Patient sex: M
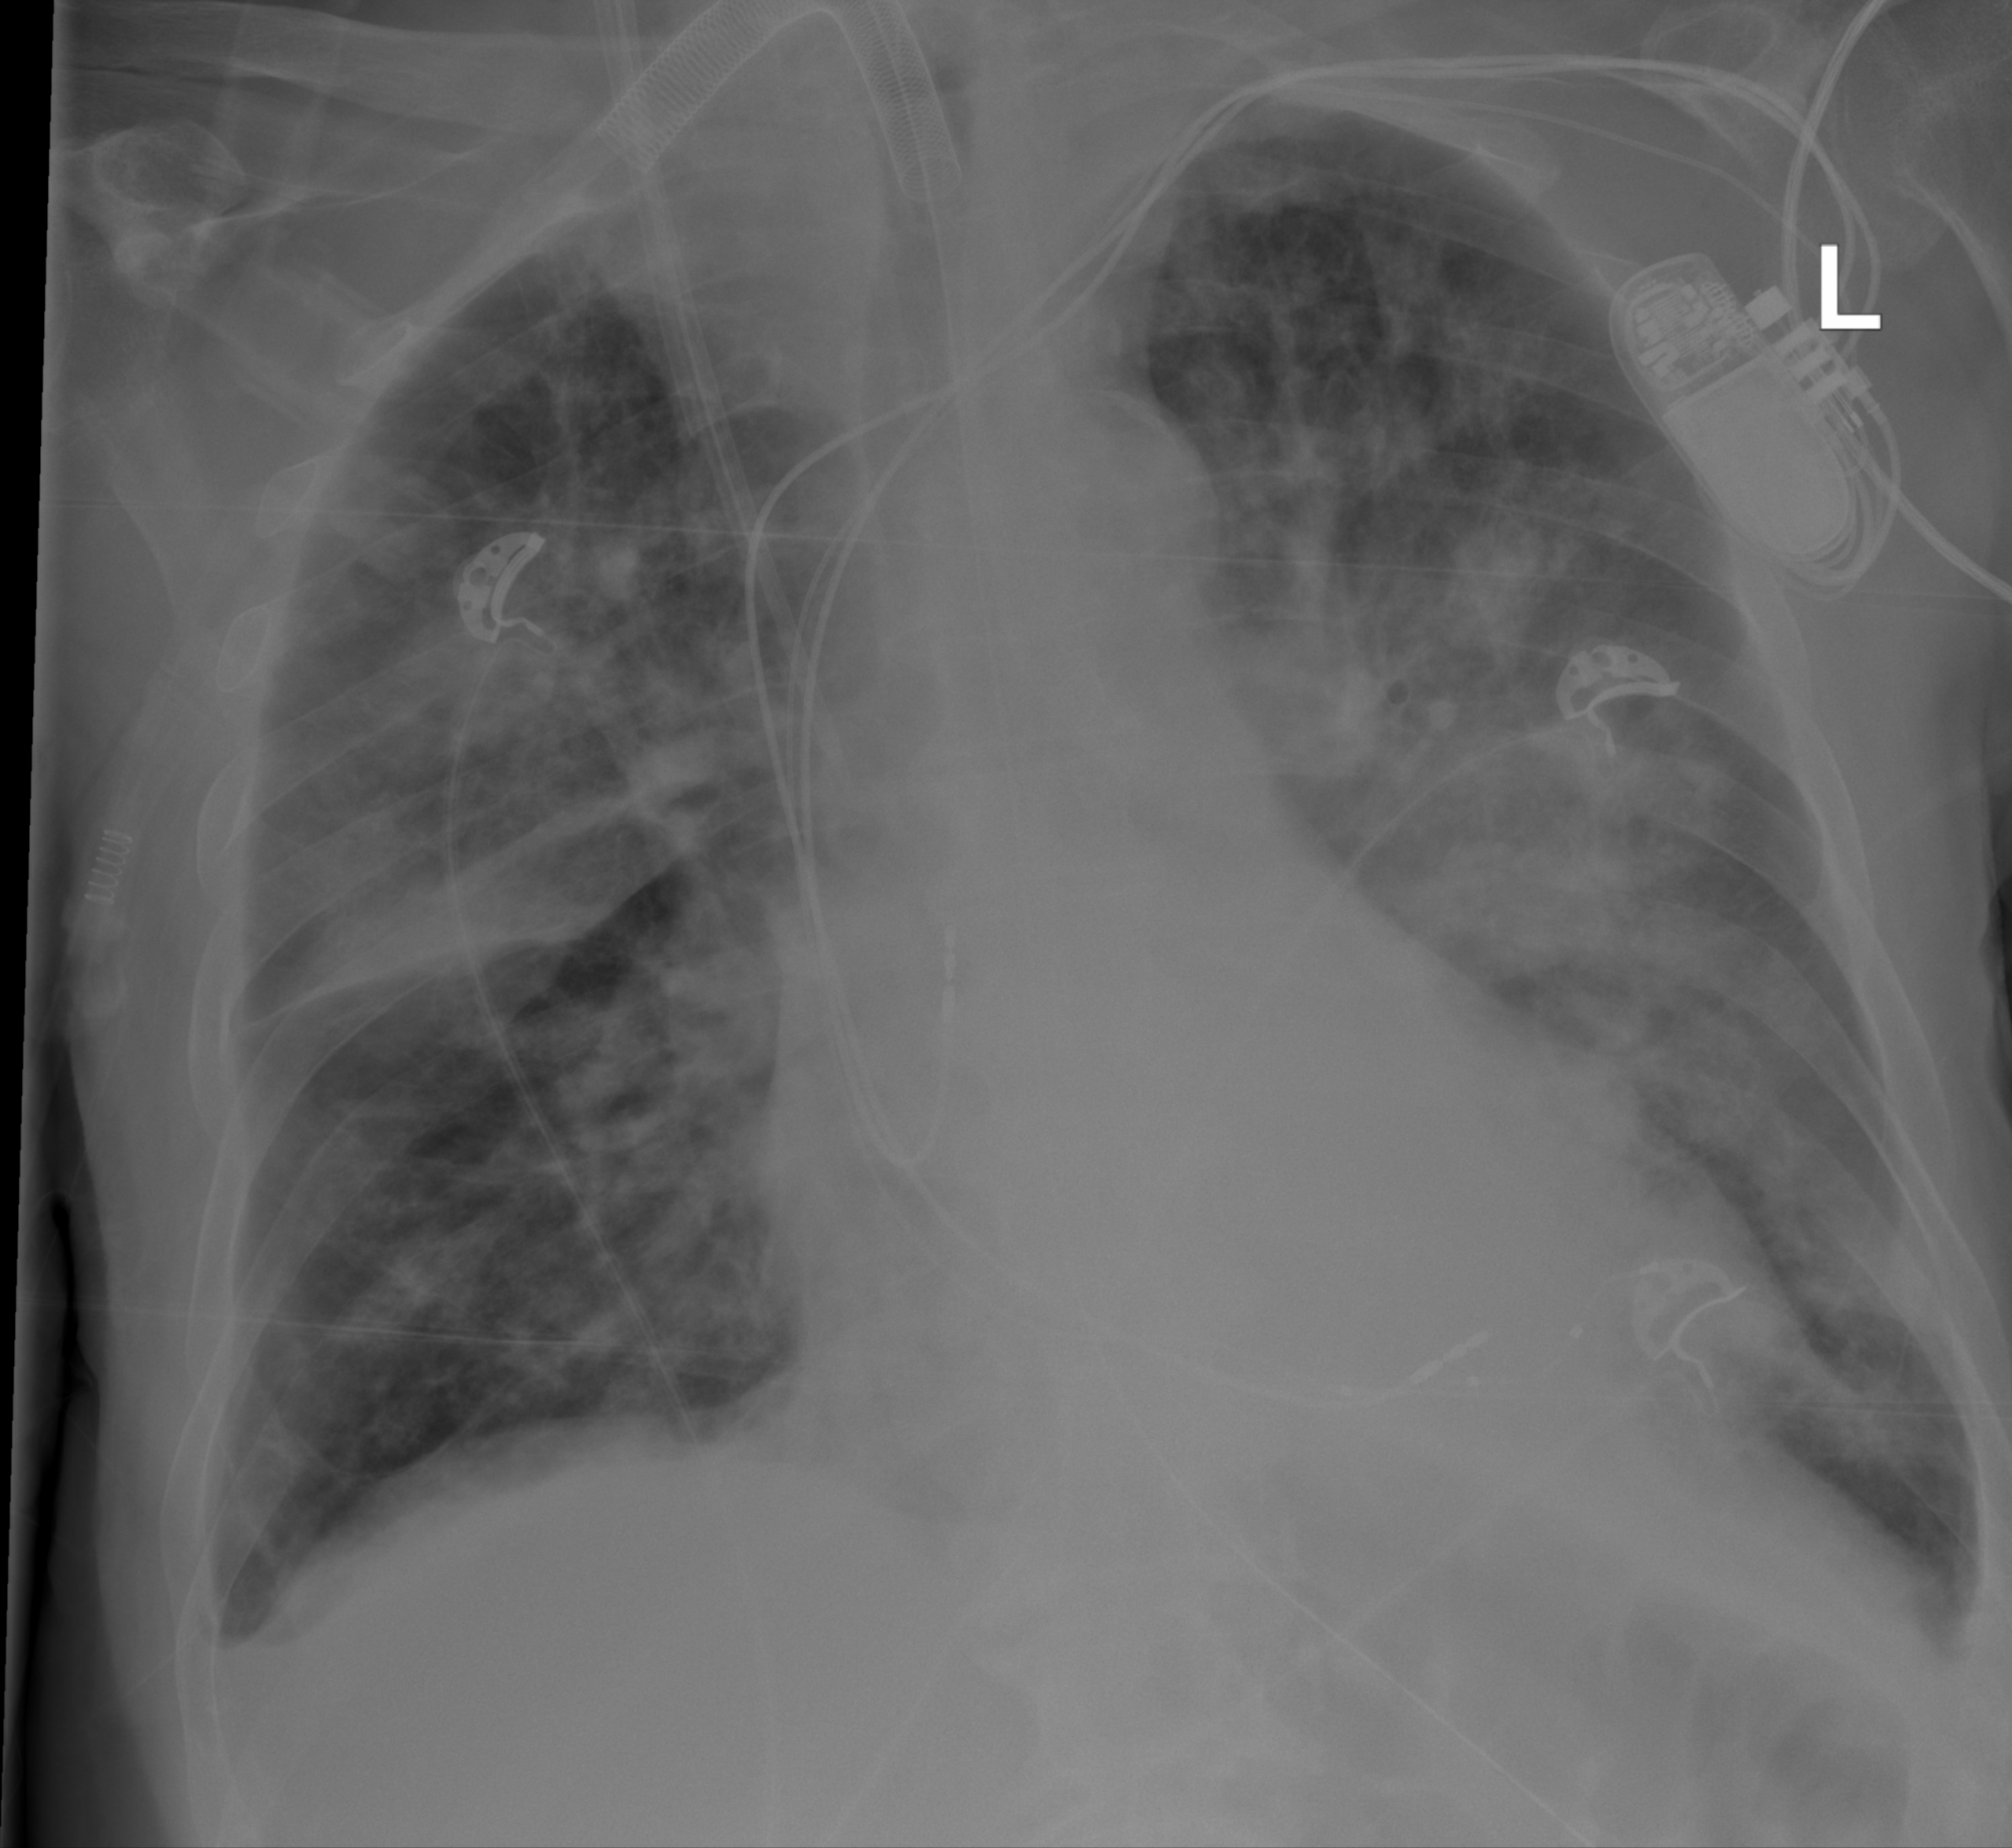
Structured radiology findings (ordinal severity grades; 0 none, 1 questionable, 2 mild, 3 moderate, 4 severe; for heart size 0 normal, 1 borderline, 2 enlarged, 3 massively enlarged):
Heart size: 0
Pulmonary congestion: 2
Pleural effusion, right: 2
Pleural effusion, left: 2
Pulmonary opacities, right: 3
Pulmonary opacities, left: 3
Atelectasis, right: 2
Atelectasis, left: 3